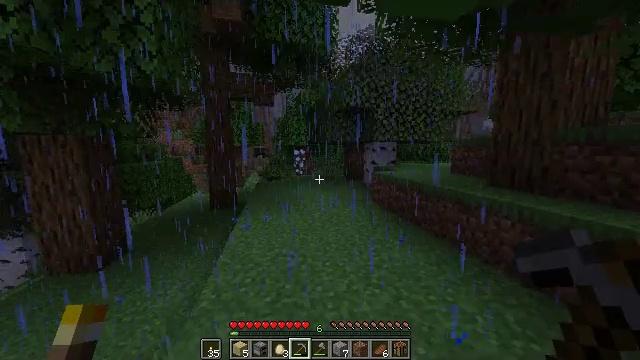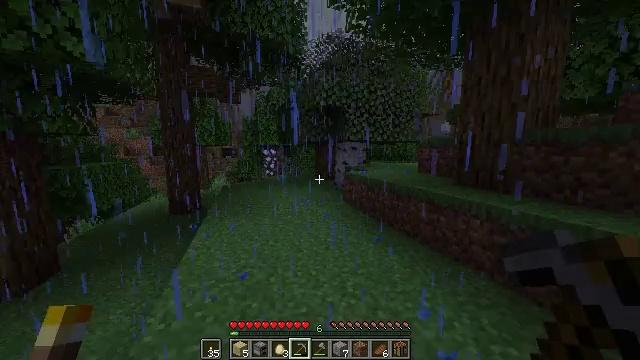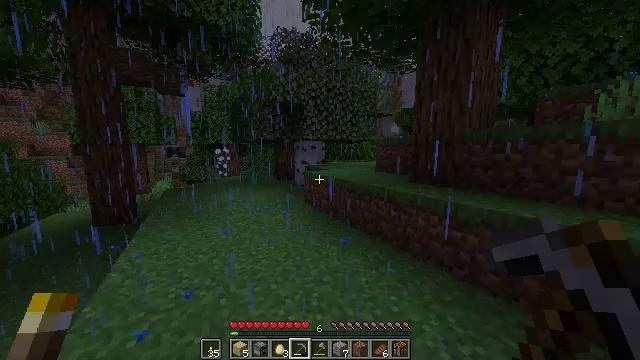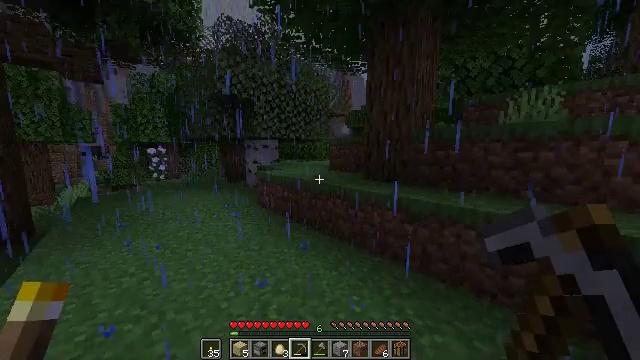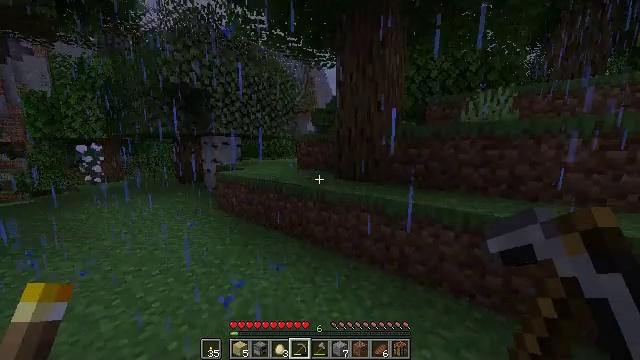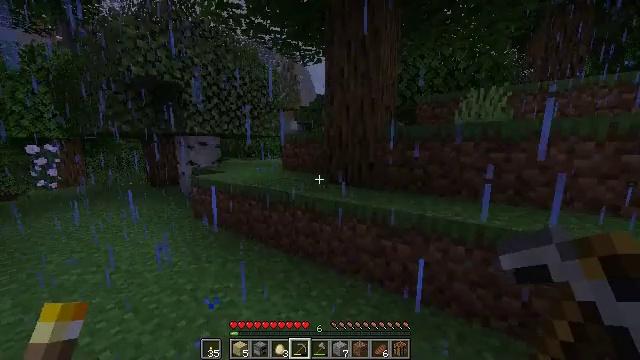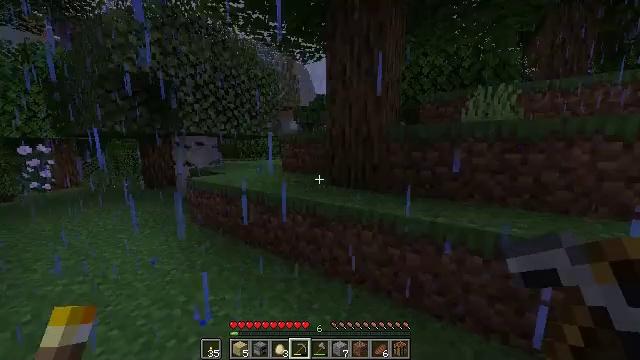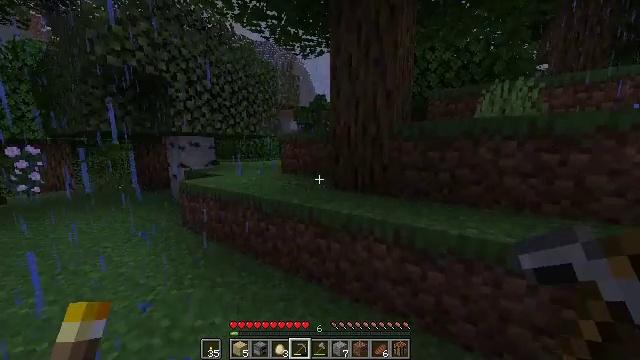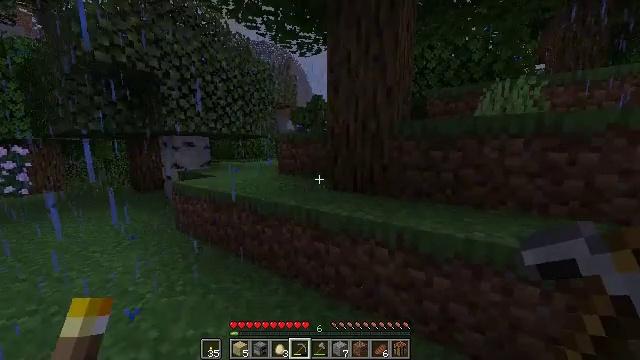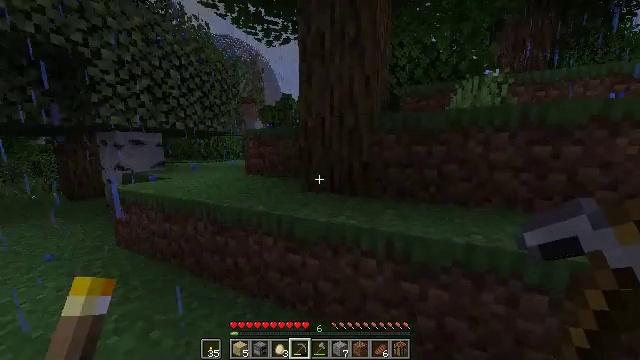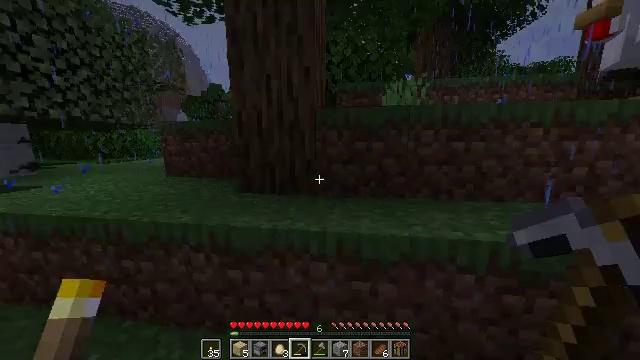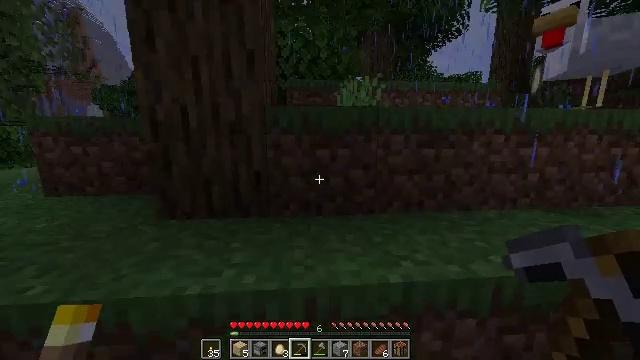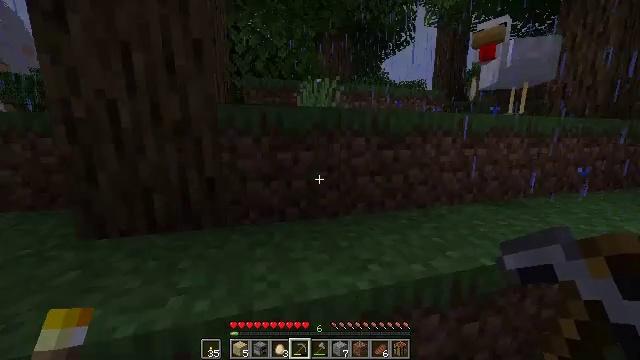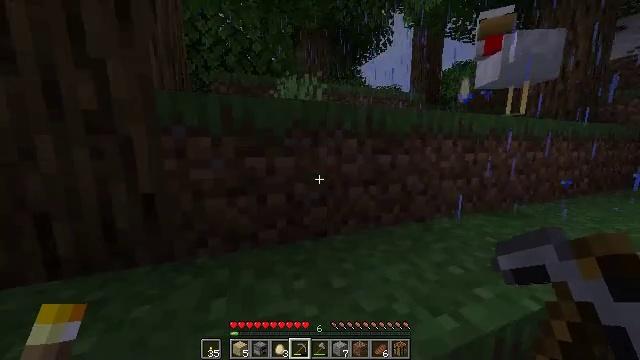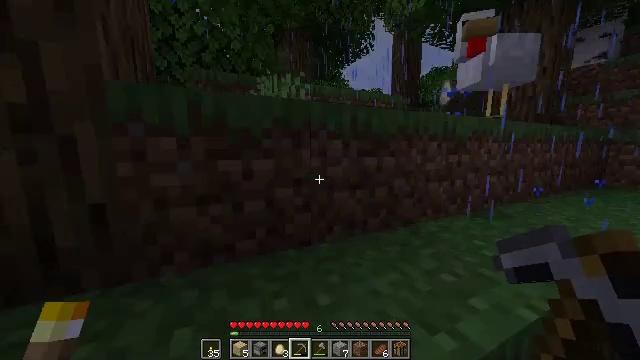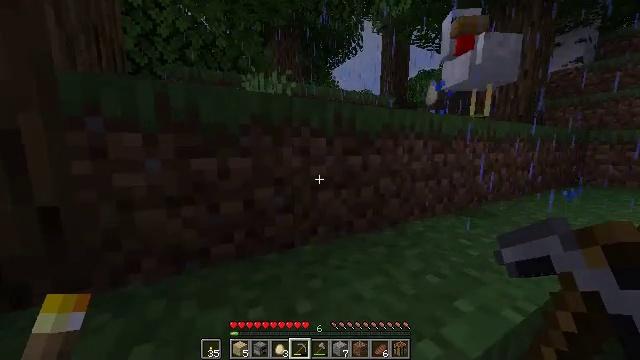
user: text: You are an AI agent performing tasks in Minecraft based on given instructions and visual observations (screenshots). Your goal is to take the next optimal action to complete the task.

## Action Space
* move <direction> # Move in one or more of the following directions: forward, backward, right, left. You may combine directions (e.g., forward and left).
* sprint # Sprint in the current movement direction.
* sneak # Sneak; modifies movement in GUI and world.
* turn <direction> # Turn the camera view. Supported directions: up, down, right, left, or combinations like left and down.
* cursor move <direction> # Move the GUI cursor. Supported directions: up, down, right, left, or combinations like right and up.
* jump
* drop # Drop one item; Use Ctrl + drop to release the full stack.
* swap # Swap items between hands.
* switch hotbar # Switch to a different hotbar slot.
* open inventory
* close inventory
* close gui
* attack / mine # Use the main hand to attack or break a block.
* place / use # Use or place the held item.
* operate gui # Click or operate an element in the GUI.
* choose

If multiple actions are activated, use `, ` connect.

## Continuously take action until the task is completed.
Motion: motion action
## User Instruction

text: Break the sugar cane.
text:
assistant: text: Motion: move forward, sprint, turn right
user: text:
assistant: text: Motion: move forward, sprint, turn right
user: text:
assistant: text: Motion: move forward, sprint, turn right
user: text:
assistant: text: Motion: move forward, sprint, turn right
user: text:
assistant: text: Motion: move forward, sprint, turn right
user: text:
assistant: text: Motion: move forward, sprint
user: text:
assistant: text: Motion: move forward, sprint
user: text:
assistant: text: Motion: move forward, sprint
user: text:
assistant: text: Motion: move forward, sprint, turn right
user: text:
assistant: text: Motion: move forward, sprint, turn right and down
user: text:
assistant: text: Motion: move forward, sprint, turn right
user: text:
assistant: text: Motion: move forward, sprint, turn right
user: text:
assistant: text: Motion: move forward, sprint, turn right
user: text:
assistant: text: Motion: move forward, sprint, turn right
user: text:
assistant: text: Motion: move forward, sprint, turn right
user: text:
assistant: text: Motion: move forward, sprint, turn right
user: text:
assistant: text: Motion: move forward, sprint, jump
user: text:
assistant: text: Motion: move forward, sprint, turn right, jump
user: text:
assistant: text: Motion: move forward, sprint, turn right, jump
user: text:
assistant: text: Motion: move forward, sprint, turn right, jump
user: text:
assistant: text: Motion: move forward, sprint, turn right, jump
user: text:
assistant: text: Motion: move forward, sprint, turn right
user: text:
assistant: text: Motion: move forward, sprint, turn right
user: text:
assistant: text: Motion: move forward, sprint
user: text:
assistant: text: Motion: move forward, sprint
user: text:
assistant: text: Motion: move forward, sprint
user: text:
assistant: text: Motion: move forward, sprint
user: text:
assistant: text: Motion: move forward, sprint
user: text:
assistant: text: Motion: move forward, sprint, turn left
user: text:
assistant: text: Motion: move forward, sprint, turn left